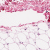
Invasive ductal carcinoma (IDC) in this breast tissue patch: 0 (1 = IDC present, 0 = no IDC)